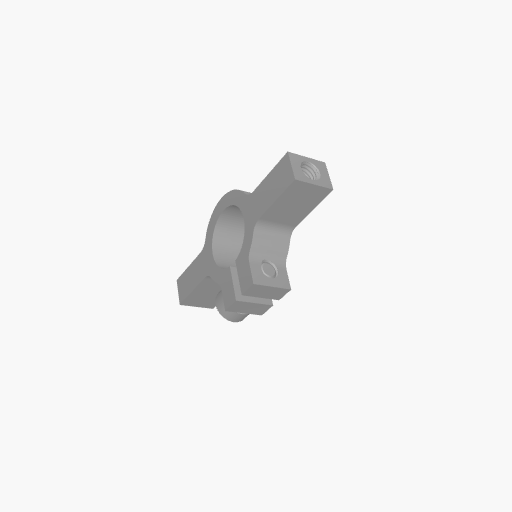
Part: Side2Post1ClampingMount12ID